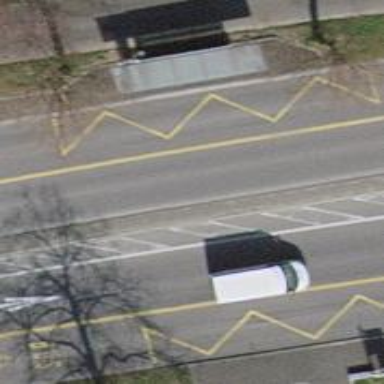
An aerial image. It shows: Bus stop with stop position for public transport.